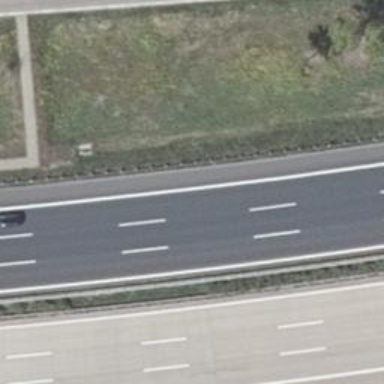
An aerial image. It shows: Motorway with concrete surface.